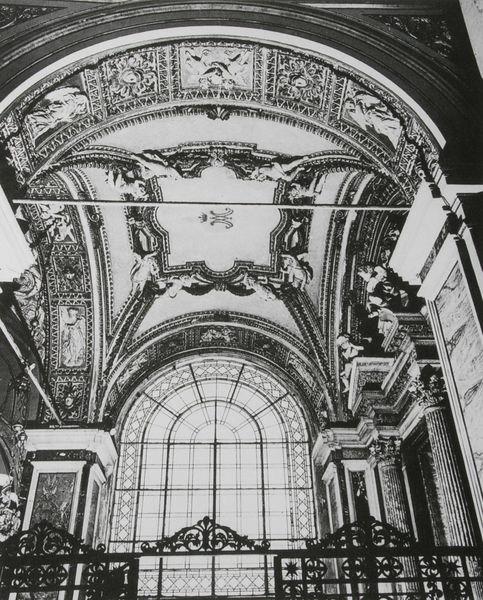
Titel: Gewölbe der Cappella della Concezione
Künstler: Pietro da Cortona
Standort: Rom
Institution: S. Lorenzo in Damaso
Schlagwörter: dunkel, flügel, nackt, schatten, weiß, fenster, glas, grau, hell, licht, marmor, pfeiler, raum, schmuck, schwarz, säule, säulen, gebäude, schloss, zaun, muster, wand, architektur, barock, rahmen, stein, felder, kalt, gitter, kirche, figur, decke, krone, rund, engel, putto, relief, fotos, bogen, perspektive, pilaster, saal, figuren, rundbogen, kuppel, dekor, ornamente, verzierung, leuchter, metall, stuck, geländer, nackte, hoch, tor, halle, foto, fotografie, bögen, wände, eisen, gewölbe, religion, palast, stern, balustrade, dom, scheiben, schwarz-weiss, ketten, bleiglas, altar, kapitelle, kathedrale, kapitell, intarsien, photo, halbrund, tore, wappen, kreuzrippen, lettner, statuen, fensterglas, glasfenster, fresken, chor, kapelle, kanneluren, kassetten, kassettendecke, gurt, heilige, fresko, stange, putten, bemalung, maria, korinthisch, fotographie, putti, absperrung, masswerk, basilika, aal, akanthus, korintisch, schmiedeeisern, eisengitter, tonnengewölbe, stuckmarmor, froschperspektive, blei, rundbogenfenster, bogenfenster, kanelluren, pendentiv, imposant, zone, gurte, kanelliert, abseite, stauen, verkröpft, schildbogen, schwwarz, abseitenkapelle, geländern, kanllur, sseitenschiff, tonnengewöble, initialie, m, atuck